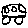
Label: car